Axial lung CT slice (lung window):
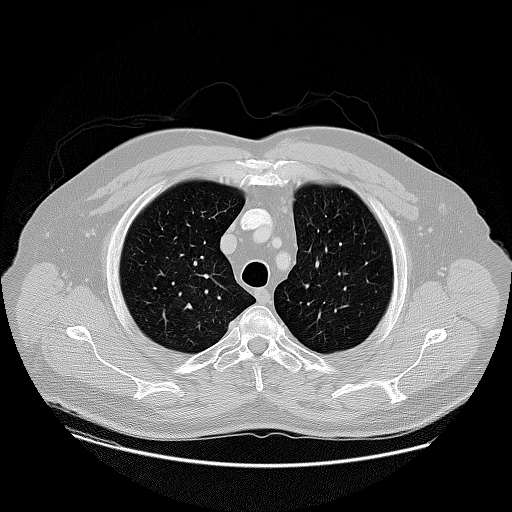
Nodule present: no